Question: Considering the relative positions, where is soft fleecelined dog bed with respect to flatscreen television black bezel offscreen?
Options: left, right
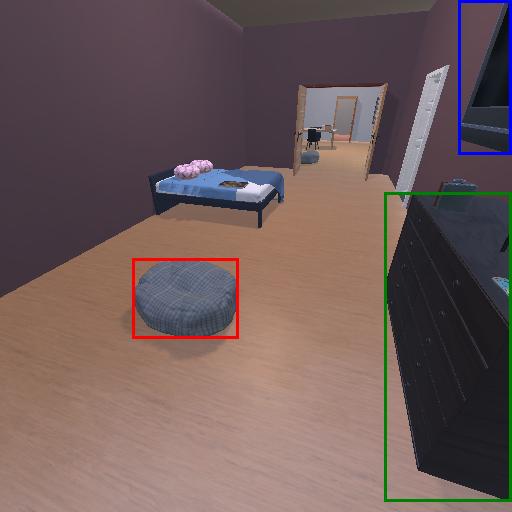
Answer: left